Question: I'm creating 'RecycleView' with some items. So I need to get the width and height of the one row of 'RecycleView'
Here I'm creating 'RecycleView':
'''
RecyclerView rvSmetki = (RecyclerView) findViewById(R.id.rvArtikli);
rvSmetki.setLayoutManager(new GridLayoutManager(this, 3););
rvSmetki.setAdapter(new ArtikliAdapter(this));
// Here I want to get width and height....
'''
And this is my ArtikliAdapter:
'''
public class ArtikliAdapter extends RecyclerView.Adapter<ArtikliAdapter.ViewHolder> {
private static Context context;
private LayoutInflater inflater;
private ArrayList<Artikl> artikliList;
public ArtikliAdapter(Context context) {
this.context = context;
inflater = LayoutInflater.from(context);
artikliList = LogInActivity.getArtiklList();
}
@Override
public ArtikliAdapter.ViewHolder onCreateViewHolder(ViewGroup parent, int viewType) {
View row = inflater.inflate(R.layout.artikli_row, parent, false);
return new ArtikliAdapter.ViewHolder(row);
}
@Override
public void onBindViewHolder(ArtikliAdapter.ViewHolder holder, int position) {
Artikl currentArtikl = artikliList.get(position);
holder.tvNaziv.setText(currentArtikl.getNaziv());
holder.tvCena.setText("Tsena: " + currentArtikl.getProdaznaCena());
}
@Override
public int getItemCount() {
return artikliList.size();
}
static class ViewHolder extends RecyclerView.ViewHolder {
private RelativeLayout rlArtikl;
private TextView tvNaziv;
private TextView tvCena;
public ViewHolder(View itemView) {
super(itemView);
rlArtikl = (RelativeLayout) itemView.findViewById(R.id.rlArtikl);
tvNaziv = (TextView) itemView.findViewById(R.id.tvNaziv);
tvCena = (TextView) itemView.findViewById(R.id.tvCena);
}
}
}
'''

How can I get width and height of one row?
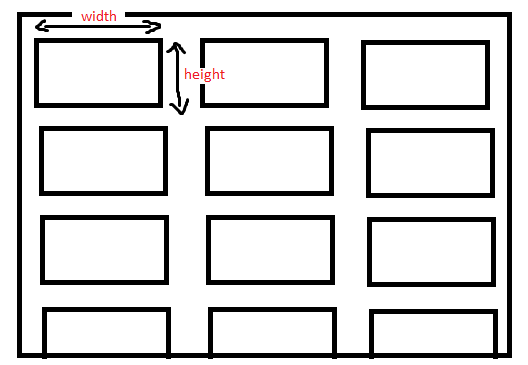
Answer: '''
@Override
public void onBindViewHolder(final MyAdapter.MyViewHolder holder, int position)
{
.....
holder.itemView.post(new Runnable()
{
@Override
public void run()
{
int cellWidth = holder.itemView.getWidth();// this will give you cell width dynamically
int cellHeight = holder.itemView.getHeight();// this will give you cell height dynamically
}
});
.....
}
'''
I hope this will help you!!